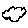
Label: cloud